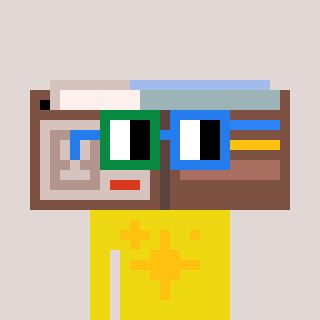
a pixel art character with square green and blue glasses, a wallet-shaped head and a yellow-colored body on a warm background